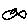
Label: fish